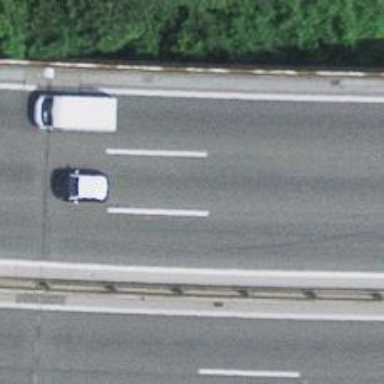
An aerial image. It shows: Motorway bridge with asphalt surface.